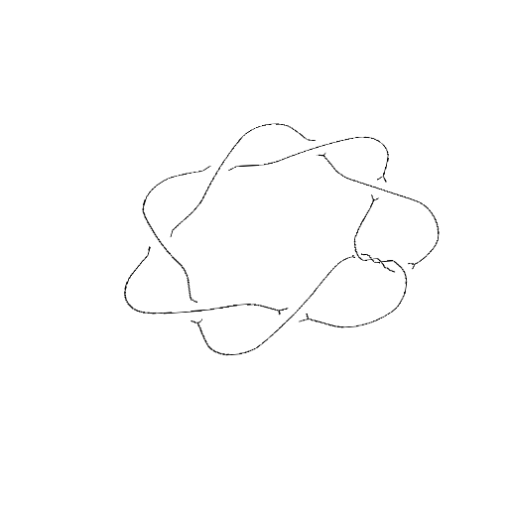
Crossing number: 10